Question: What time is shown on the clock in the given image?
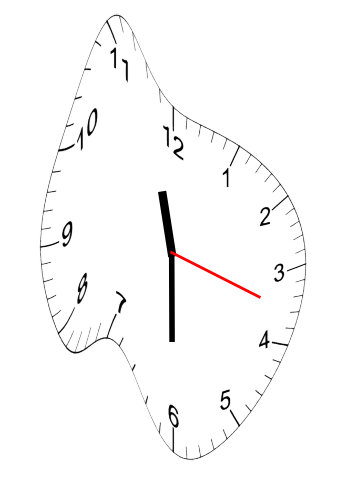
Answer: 11:30:18